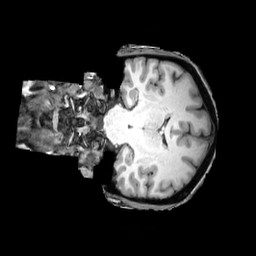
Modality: T1w
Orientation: coronal
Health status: healthy